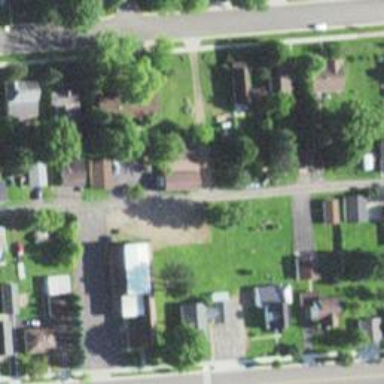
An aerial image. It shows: Alleyway designated as service road.